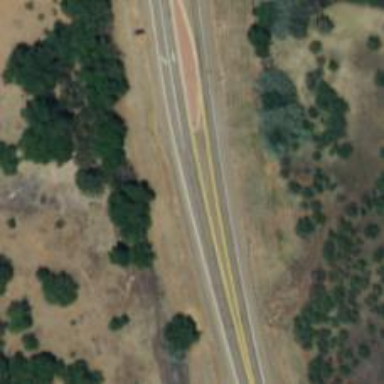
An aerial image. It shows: Asphalt road designated as trunk highway.